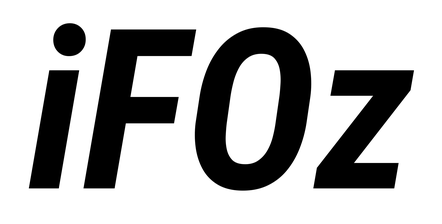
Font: Roboto-Italic_Condensed_Bold_Italic